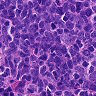
Metastatic tissue present: no